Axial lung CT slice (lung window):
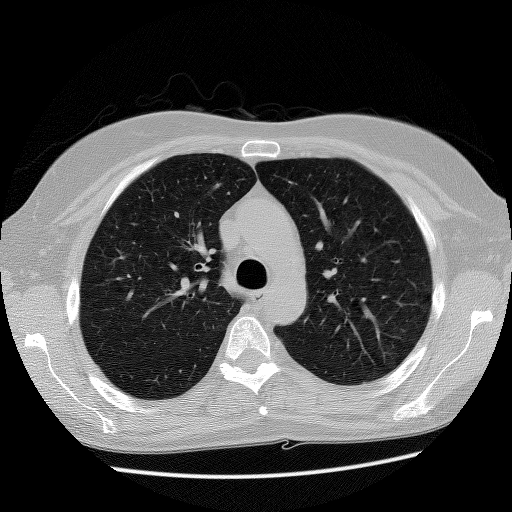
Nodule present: no